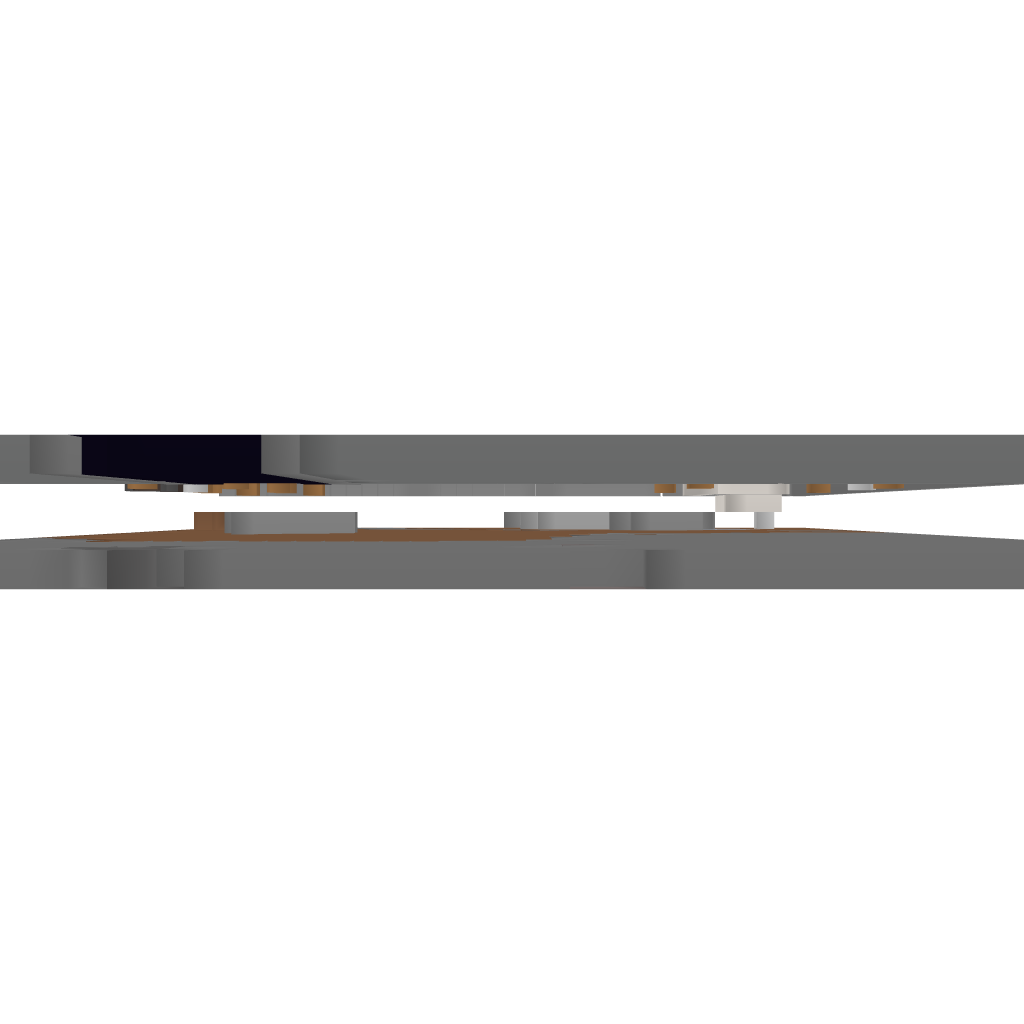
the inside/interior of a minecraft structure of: Super-Shop